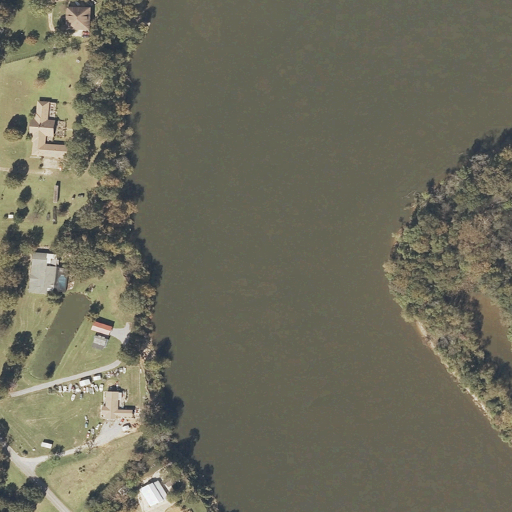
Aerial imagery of bar in Alabama named Duncan Bar containing open water, pasture, woody wetlands, open development, low intensity development, mixed forest, evergreen forest, herbaceous wetlands, deciduous forest, grassland, and barren land